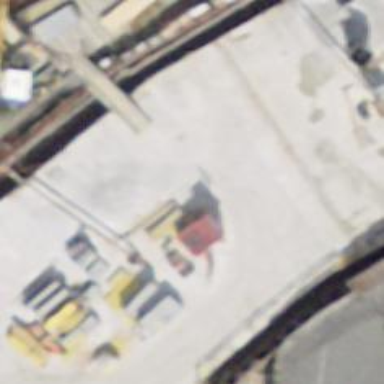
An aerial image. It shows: Car wash facility.